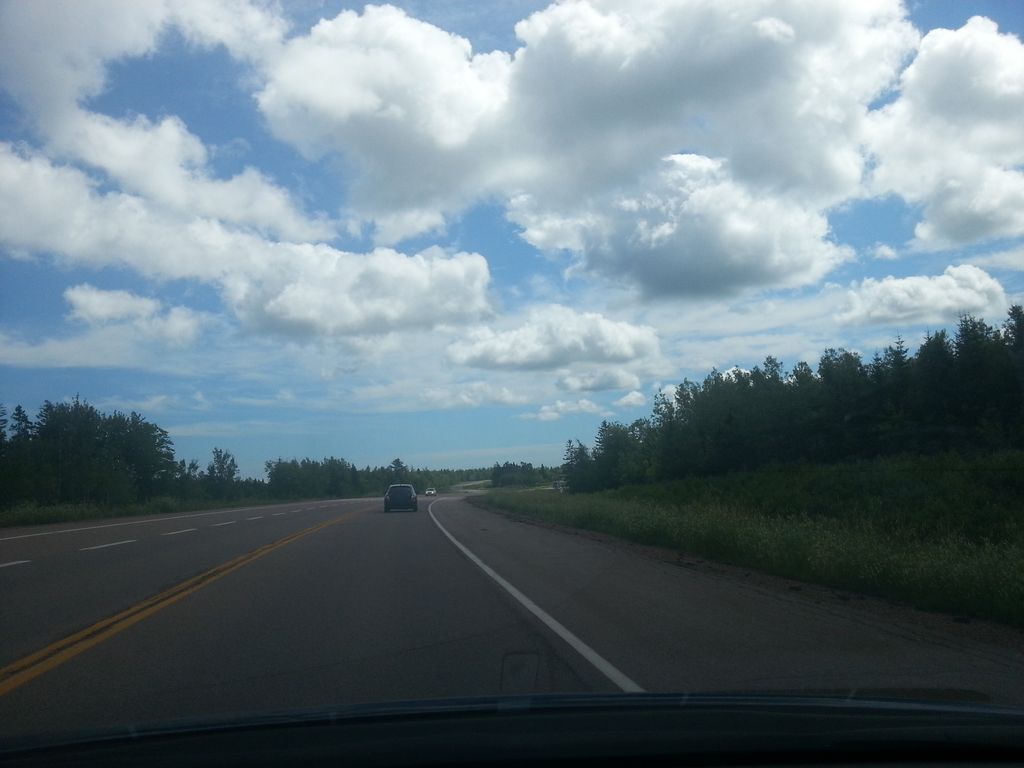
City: charlottetown